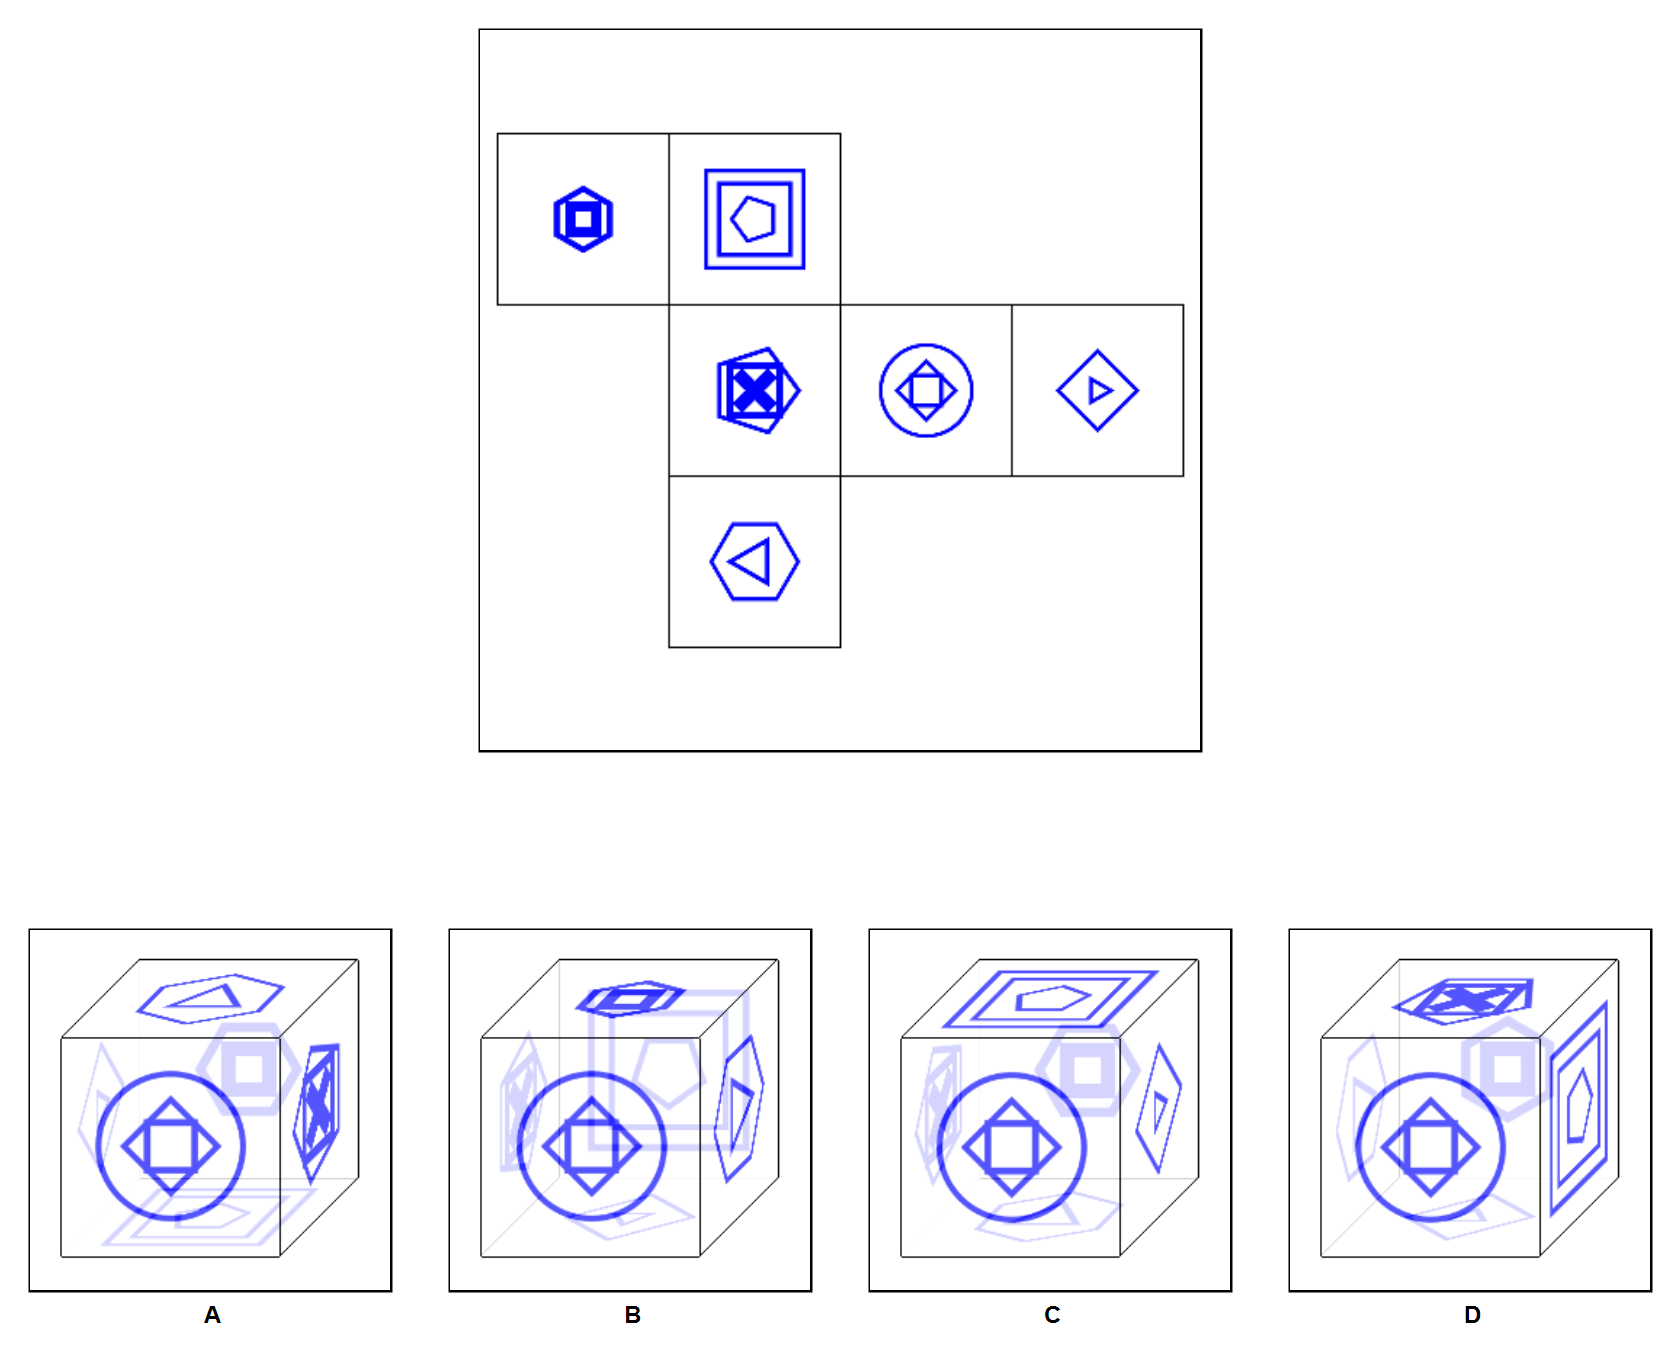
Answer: B